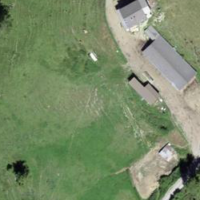
EUNIS habitat code: 23
Species observed at this site:
Aglais urticae